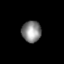
Tissue: lung
Cell type: Pericytes
Senescence score: 0.591
Nuclear area (px): 409
Mean DAPI intensity: 133.946